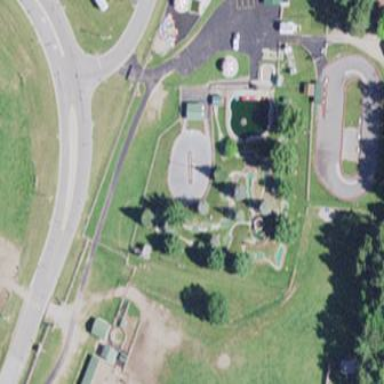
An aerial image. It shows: Miniature golf leisure land.